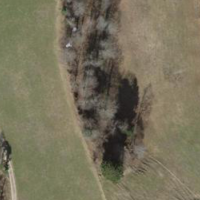
EUNIS habitat code: 24
Species observed at this site:
Orchis mascula